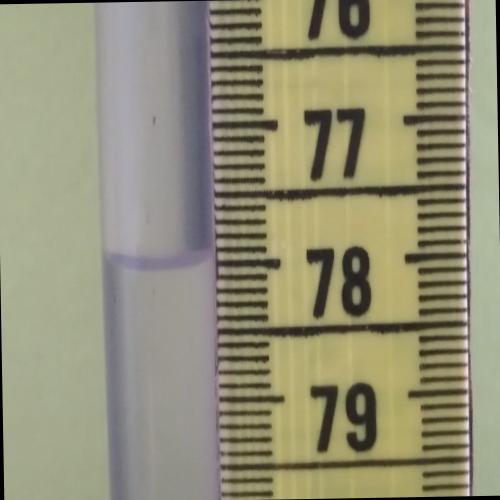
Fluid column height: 78.0 cm